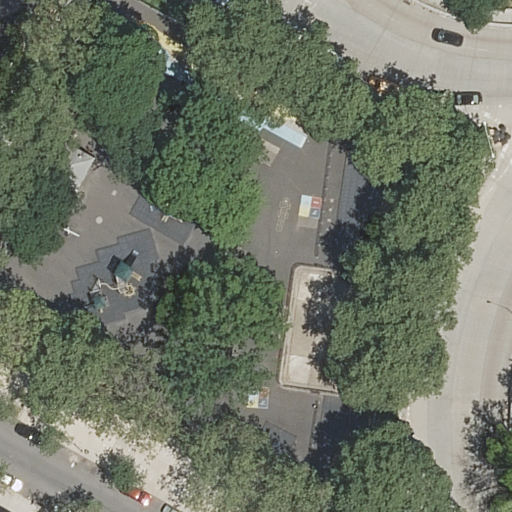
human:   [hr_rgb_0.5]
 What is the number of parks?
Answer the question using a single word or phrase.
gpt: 1

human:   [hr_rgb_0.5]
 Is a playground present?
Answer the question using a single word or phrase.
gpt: yes

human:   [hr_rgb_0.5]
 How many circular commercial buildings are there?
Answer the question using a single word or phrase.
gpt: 0

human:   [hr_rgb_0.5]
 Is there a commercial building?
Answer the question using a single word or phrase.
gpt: no

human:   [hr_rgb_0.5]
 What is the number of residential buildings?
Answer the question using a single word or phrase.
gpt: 1

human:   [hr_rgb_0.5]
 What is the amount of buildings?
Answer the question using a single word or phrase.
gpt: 1

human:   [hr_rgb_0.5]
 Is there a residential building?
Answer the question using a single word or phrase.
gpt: yes

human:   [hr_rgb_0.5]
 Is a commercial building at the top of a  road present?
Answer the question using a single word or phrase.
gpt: no

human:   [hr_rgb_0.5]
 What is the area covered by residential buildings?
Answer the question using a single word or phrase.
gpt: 85m2

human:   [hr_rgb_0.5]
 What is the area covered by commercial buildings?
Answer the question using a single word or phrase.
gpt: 0m2

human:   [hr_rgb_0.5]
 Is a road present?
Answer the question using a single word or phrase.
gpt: yes

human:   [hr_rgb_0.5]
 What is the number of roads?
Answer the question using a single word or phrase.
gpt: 10

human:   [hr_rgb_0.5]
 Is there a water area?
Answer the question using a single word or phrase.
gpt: no

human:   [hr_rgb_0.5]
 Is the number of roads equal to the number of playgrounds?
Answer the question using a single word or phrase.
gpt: no

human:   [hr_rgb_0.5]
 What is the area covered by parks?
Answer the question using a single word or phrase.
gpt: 23m2

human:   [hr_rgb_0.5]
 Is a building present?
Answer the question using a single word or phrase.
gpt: yes

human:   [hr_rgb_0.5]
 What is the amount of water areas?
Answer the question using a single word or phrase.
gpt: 0

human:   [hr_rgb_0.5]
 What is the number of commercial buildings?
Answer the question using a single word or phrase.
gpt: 0

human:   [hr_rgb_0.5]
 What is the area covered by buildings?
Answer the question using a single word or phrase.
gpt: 85m2

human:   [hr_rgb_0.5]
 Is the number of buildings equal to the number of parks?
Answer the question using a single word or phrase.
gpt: yes

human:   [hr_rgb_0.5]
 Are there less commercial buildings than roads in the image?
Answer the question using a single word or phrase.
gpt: yes

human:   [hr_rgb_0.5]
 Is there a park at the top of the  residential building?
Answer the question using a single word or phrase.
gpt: yes

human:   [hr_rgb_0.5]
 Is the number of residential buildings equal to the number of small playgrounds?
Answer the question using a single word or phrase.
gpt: no

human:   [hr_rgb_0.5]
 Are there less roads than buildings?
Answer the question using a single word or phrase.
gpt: no

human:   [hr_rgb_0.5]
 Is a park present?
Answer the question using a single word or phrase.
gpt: yes

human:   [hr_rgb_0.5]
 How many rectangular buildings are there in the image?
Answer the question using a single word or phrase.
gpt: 1

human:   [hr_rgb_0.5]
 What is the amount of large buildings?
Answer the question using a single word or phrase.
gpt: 0

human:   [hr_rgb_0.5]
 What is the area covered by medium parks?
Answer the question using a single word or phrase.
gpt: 0m2

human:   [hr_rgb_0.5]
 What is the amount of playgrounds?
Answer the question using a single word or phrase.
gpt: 1

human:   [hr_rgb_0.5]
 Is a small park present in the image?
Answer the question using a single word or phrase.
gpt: yes

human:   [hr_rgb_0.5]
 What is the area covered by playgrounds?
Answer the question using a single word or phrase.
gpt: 338m2

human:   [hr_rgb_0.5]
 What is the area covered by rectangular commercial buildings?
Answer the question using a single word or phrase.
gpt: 0m2

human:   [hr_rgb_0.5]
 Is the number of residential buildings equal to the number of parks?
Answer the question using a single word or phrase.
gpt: yes

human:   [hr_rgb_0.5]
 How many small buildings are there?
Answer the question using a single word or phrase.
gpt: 1

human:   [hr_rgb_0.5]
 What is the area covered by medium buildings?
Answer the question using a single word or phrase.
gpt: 0m2

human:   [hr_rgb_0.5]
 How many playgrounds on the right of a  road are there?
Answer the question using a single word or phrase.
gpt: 1

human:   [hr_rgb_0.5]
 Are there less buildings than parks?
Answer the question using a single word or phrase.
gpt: no

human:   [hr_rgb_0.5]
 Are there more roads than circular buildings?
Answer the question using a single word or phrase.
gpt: yes

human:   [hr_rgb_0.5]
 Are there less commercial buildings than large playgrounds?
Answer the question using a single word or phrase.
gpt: no

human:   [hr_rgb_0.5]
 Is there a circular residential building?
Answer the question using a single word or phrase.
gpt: no

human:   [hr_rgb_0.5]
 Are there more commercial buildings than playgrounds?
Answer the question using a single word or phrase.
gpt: no

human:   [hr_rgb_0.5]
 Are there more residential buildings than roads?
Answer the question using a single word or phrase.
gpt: no

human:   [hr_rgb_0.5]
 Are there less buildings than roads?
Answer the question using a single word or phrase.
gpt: yes

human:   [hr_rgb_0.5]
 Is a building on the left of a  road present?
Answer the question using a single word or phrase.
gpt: yes

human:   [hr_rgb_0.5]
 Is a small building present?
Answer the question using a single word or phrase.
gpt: yes

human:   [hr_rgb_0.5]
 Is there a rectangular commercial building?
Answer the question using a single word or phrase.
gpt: no

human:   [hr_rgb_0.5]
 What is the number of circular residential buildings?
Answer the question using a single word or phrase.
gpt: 0

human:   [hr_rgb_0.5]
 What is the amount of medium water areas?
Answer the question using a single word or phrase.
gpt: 0

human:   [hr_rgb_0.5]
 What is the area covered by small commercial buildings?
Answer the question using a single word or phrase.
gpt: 0m2

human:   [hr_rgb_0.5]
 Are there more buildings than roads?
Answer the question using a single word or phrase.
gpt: no

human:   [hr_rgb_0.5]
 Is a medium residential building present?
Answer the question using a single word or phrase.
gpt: no

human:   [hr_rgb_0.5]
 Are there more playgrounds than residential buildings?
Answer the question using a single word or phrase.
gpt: no

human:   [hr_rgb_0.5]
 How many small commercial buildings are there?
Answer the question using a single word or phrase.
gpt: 0

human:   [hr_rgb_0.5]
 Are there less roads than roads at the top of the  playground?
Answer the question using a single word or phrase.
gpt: no

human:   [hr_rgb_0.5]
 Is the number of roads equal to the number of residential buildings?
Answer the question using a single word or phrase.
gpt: no

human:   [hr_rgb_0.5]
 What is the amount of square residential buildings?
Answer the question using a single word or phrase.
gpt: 0

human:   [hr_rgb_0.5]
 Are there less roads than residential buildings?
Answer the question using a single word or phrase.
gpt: no

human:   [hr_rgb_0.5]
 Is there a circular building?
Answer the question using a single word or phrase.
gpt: no

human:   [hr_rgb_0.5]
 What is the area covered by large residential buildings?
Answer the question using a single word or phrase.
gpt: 0m2

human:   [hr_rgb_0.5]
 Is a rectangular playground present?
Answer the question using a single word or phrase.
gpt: yes

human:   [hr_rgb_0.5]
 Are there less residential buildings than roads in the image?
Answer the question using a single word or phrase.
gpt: yes

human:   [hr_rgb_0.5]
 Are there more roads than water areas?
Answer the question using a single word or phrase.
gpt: yes

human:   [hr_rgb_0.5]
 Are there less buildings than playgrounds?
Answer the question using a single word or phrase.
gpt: no

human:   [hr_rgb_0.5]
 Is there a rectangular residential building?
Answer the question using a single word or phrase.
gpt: yes